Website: macys
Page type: customer-info-address
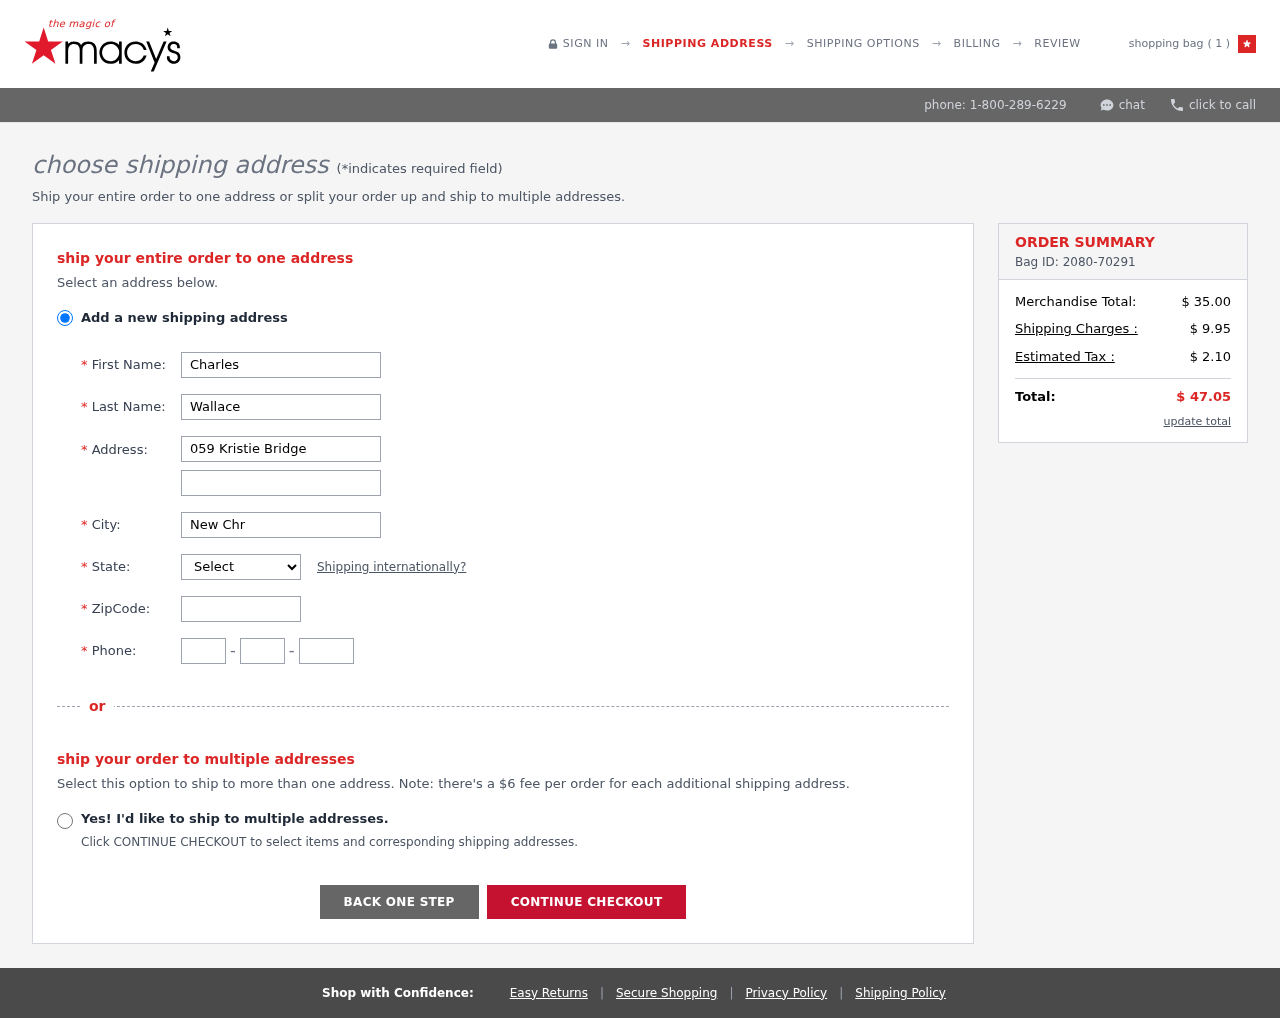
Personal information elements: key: PII_CITY
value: New Christopher
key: PII_FIRSTNAME
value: Charles
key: PII_LASTNAME
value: Wallace
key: PII_PHONE_AREA
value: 386
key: PII_PHONE_PREFIX
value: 797
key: PII_PHONE_SUFFIX
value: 1684
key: PII_POSTCODE
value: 71982
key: PII_STATE_ABBR
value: MS
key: PII_STREET
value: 059 Kristie Bridge
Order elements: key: ORDER_NUM_ITEMS
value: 1
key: ORDER_ID
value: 2080-70291
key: ORDER_SUBTOTAL
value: $ 35.00
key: ORDER_SHIPPING_COST
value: $ 9.95
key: ORDER_TAX
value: $ 2.10
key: ORDER_TOTAL
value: $ 47.05